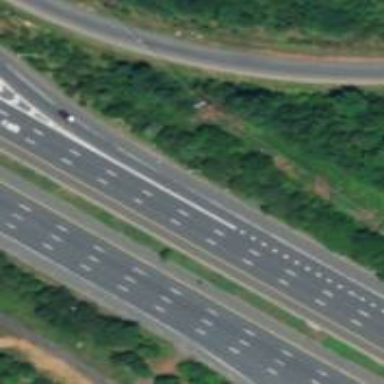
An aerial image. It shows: Motorway junction.